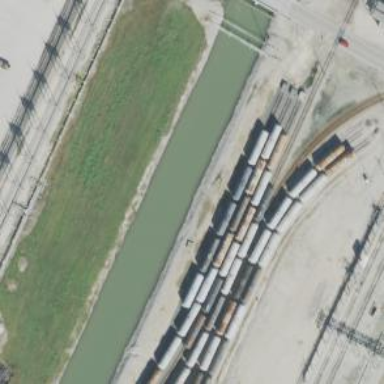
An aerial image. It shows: Rail spur service.